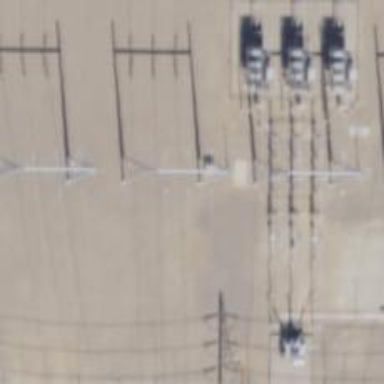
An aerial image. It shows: Power tower.